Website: home-depot
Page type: receipt
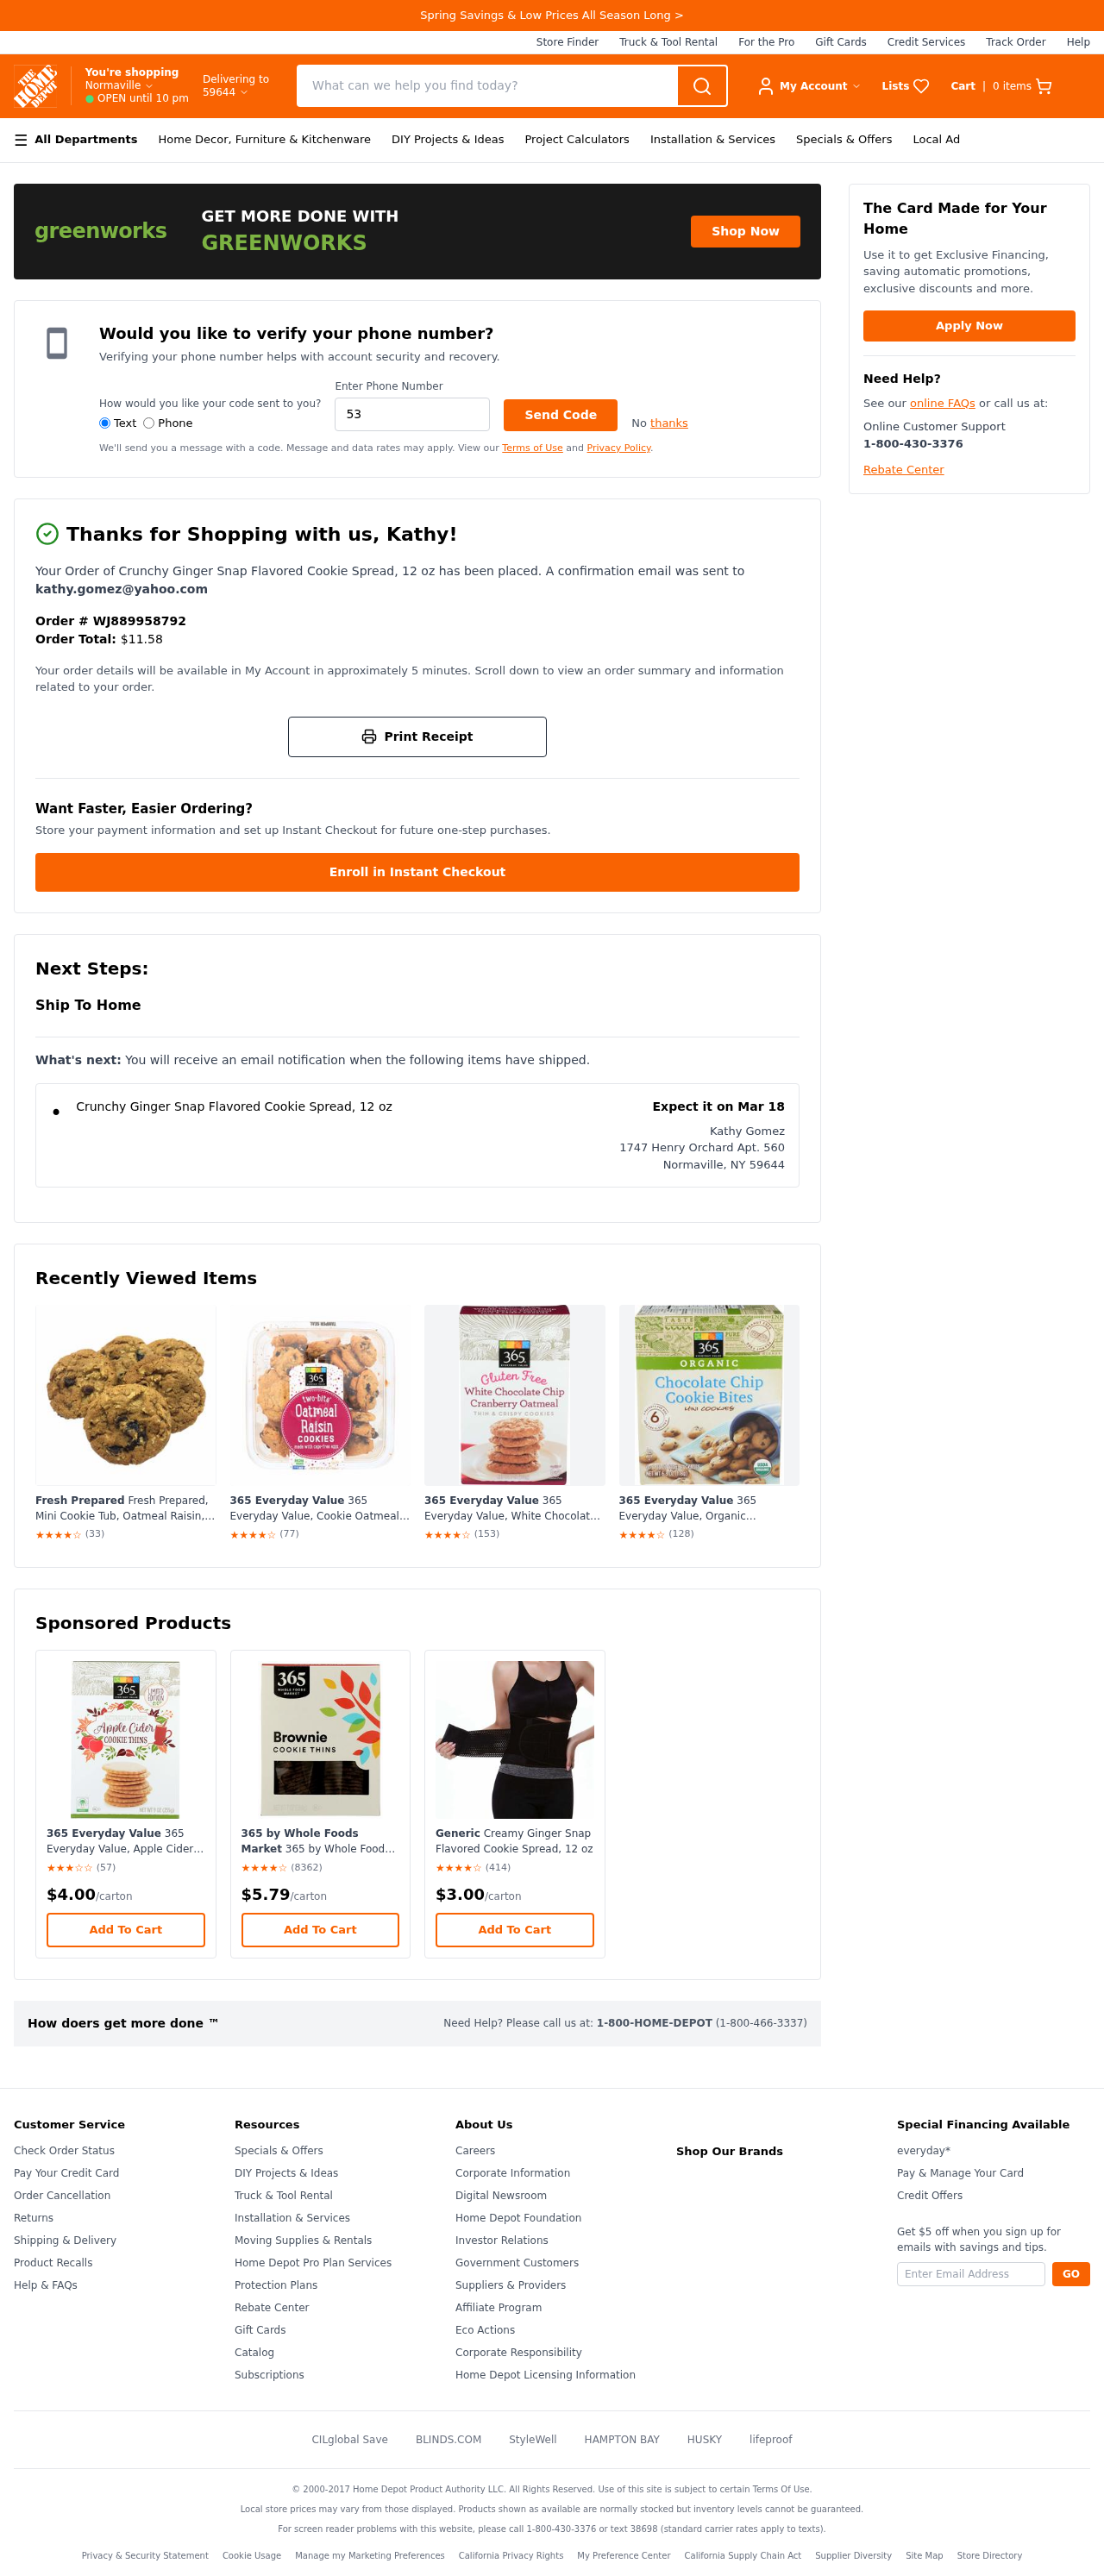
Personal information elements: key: PII_CITY
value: Normaville
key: PII_CITY_STATE_ZIP
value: Normaville, NY 59644
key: PII_EMAIL
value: kathy.gomez@yahoo.com
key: PII_FIRSTNAME
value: Kathy
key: PII_FULLNAME
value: Kathy Gomez
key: PII_PHONE
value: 5385001555
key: PII_POSTCODE
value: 59644
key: PII_STREET
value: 1747 Henry Orchard Apt. 560
Product elements: key: PRODUCT1_NAME
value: Crunchy Ginger Snap Flavored Cookie Spread, 12 oz
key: PRODUCT2_NAME
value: Fresh Prepared Fresh Prepared, Mini Cookie Tub, Oatmeal Raisin, 11 Oz
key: PRODUCT2_BRAND
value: Fresh Prepared
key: PRODUCT2_RATING
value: ★★★★☆
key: PRODUCT2_NUM_RATINGS
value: (33)
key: PRODUCT3_NAME
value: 365 Everyday Value 365 Everyday Value, Cookie Oatmeal Two Bite, 10.5 Ounce
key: PRODUCT3_BRAND
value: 365 Everyday Value
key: PRODUCT3_RATING
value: ★★★★☆
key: PRODUCT3_NUM_RATINGS
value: (77)
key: PRODUCT4_NAME
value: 365 Everyday Value 365 Everyday Value, White Chocolate Chip Cranberry Oatmeal, Thin & Crispy Cookies, 7 oz
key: PRODUCT4_BRAND
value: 365 Everyday Value
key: PRODUCT4_RATING
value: ★★★★☆
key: PRODUCT4_NUM_RATINGS
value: (153)
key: PRODUCT5_NAME
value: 365 Everyday Value 365 Everyday Value, Organic Chocolate Chip Cookie Bites (6 - 1.05 Ounce Packages), 6.3 Ounce
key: PRODUCT5_BRAND
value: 365 Everyday Value
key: PRODUCT5_RATING
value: ★★★★☆
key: PRODUCT5_NUM_RATINGS
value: (128)
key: PRODUCT6_NAME
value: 365 Everyday Value 365 Everyday Value, Apple Cider Cookie Thins, 9 oz
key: PRODUCT6_BRAND
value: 365 Everyday Value
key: PRODUCT6_RATING
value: ★★★☆☆
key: PRODUCT6_NUM_RATINGS
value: (57)
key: PRODUCT6_PRICE
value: $4.00
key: PRODUCT7_NAME
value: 365 by Whole Foods Market 365 by Whole Foods Market, Cookie Thins, Brownie, 7 Ounce
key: PRODUCT7_BRAND
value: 365 by Whole Foods Market
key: PRODUCT7_RATING
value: ★★★★☆
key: PRODUCT7_NUM_RATINGS
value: (8362)
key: PRODUCT7_PRICE
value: $5.79
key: PRODUCT8_NAME
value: Generic Creamy Ginger Snap Flavored Cookie Spread, 12 oz
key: PRODUCT8_BRAND
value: Generic
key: PRODUCT8_RATING
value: ★★★★☆
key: PRODUCT8_NUM_RATINGS
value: (414)
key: PRODUCT8_PRICE
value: $3.00
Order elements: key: ORDER_NUM_ITEMS
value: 0
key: ORDER_ID
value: WJ889958792
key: ORDER_TOTAL
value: $11.58
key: ORDER_DELIVERY_DATE
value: Expect it on Mar 18